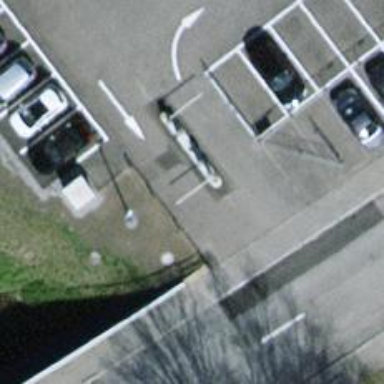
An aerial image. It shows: Lift gate barrier.